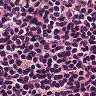
Metastatic tissue present: no